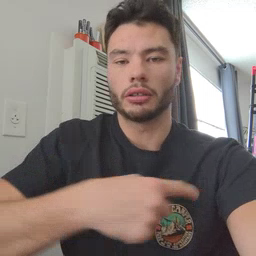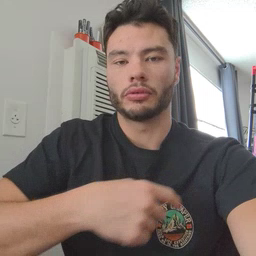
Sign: weus